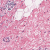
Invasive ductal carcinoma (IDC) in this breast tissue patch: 0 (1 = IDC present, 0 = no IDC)